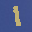
Label: 1